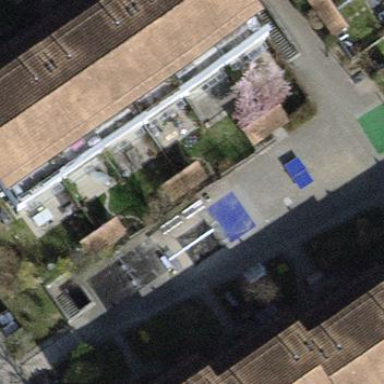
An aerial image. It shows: Semi-detached house.